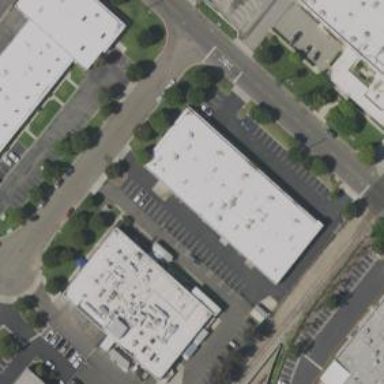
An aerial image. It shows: Commercial building.